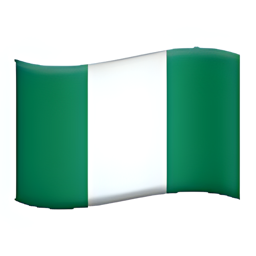
Name: flag for nigeria
Emoji: 🇬🇳
Group: Flags
Sub-group: country-flag